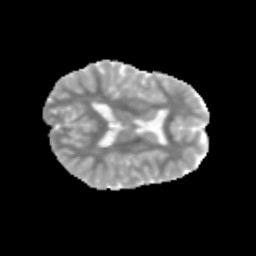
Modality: MD
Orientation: axial
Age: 12
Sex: female
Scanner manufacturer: siemens
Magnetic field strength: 3 T
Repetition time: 3.8 s
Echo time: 0.07 s